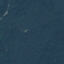
Land use / land cover: Forest